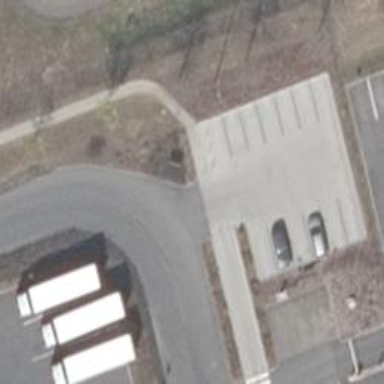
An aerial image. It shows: Road serving as parking aisle.